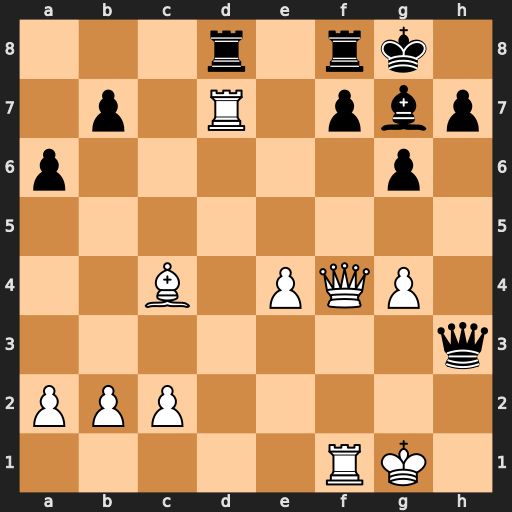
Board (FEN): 3r1rk1/1p1R1pbp/p5p1/8/2B1PQP1/7q/PPP5/5RK1
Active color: w
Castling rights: -
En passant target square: -
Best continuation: Qxf7+ Rxf7 Rxd8+ Bf8 Rxf7